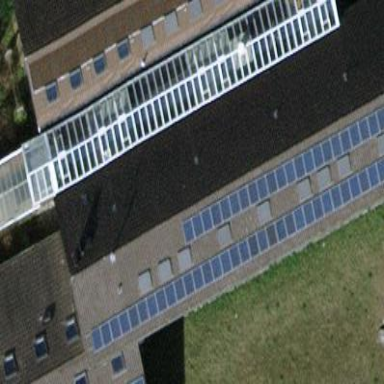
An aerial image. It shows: School building with gabled roof.